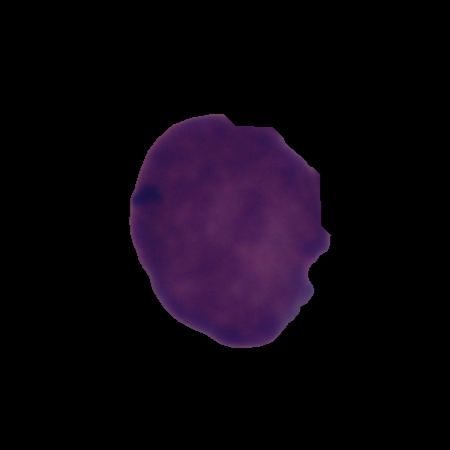
Label: cancer